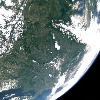
Label: land